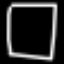
Label: square